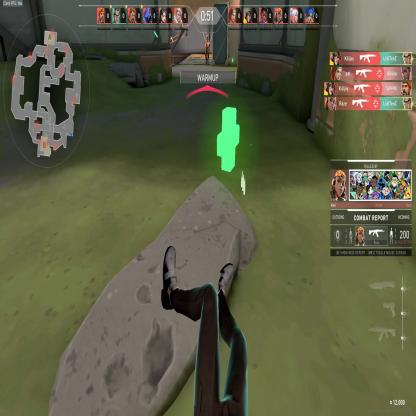
Label: enemy